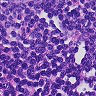
Metastatic tissue present: no